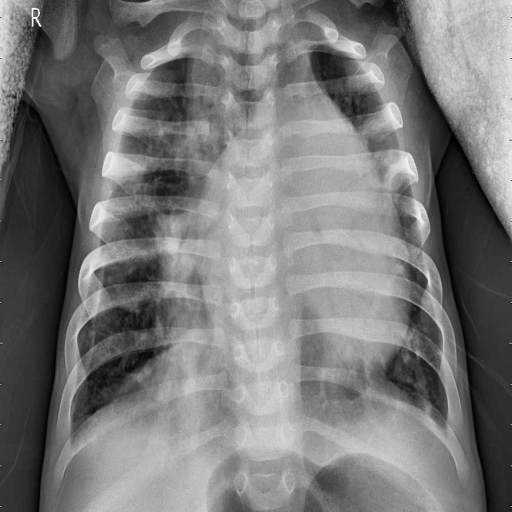
Finding: PNEUMONIA